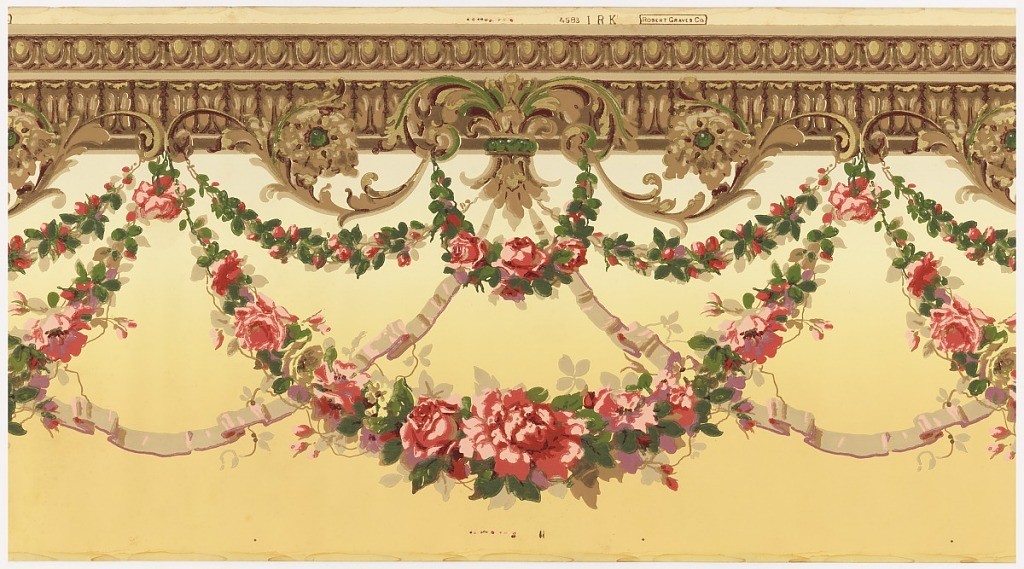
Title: Frieze
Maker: Robert Graves Co., New York, New York
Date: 1906–1907
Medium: Machine-printed paper
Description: Large floral swag and ribbon suspended from architectural molding. Printed in red, green, brown, taupe and purple on a ground that shades from deep ocher at bottom to light yellow at top.